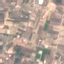
Label: PermanentCrop